Interaction volume radius: 10 \u00c5
Interaction volume height: 30 \u00c5
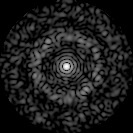
Disorder parameter: 0.8125